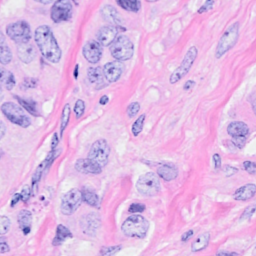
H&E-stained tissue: Breast